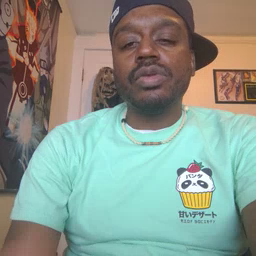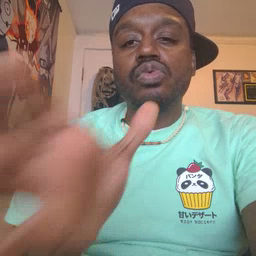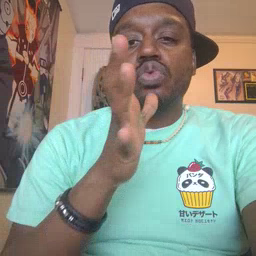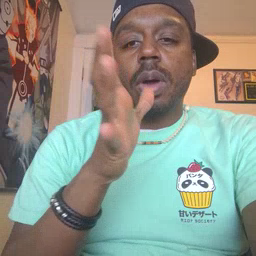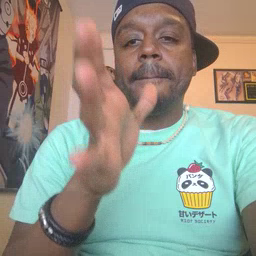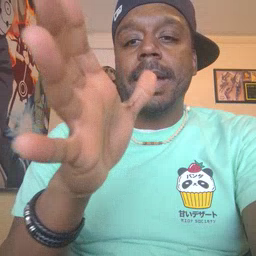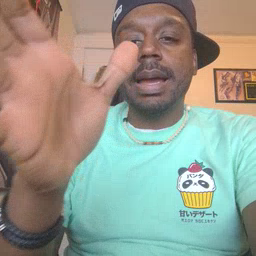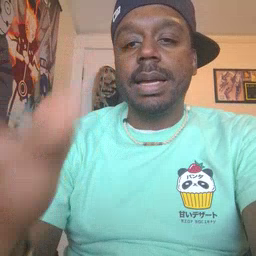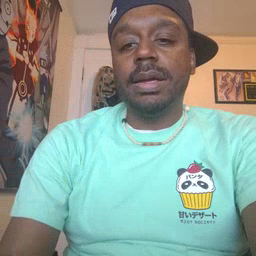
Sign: grandma